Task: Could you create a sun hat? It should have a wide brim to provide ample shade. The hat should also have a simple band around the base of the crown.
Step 8:
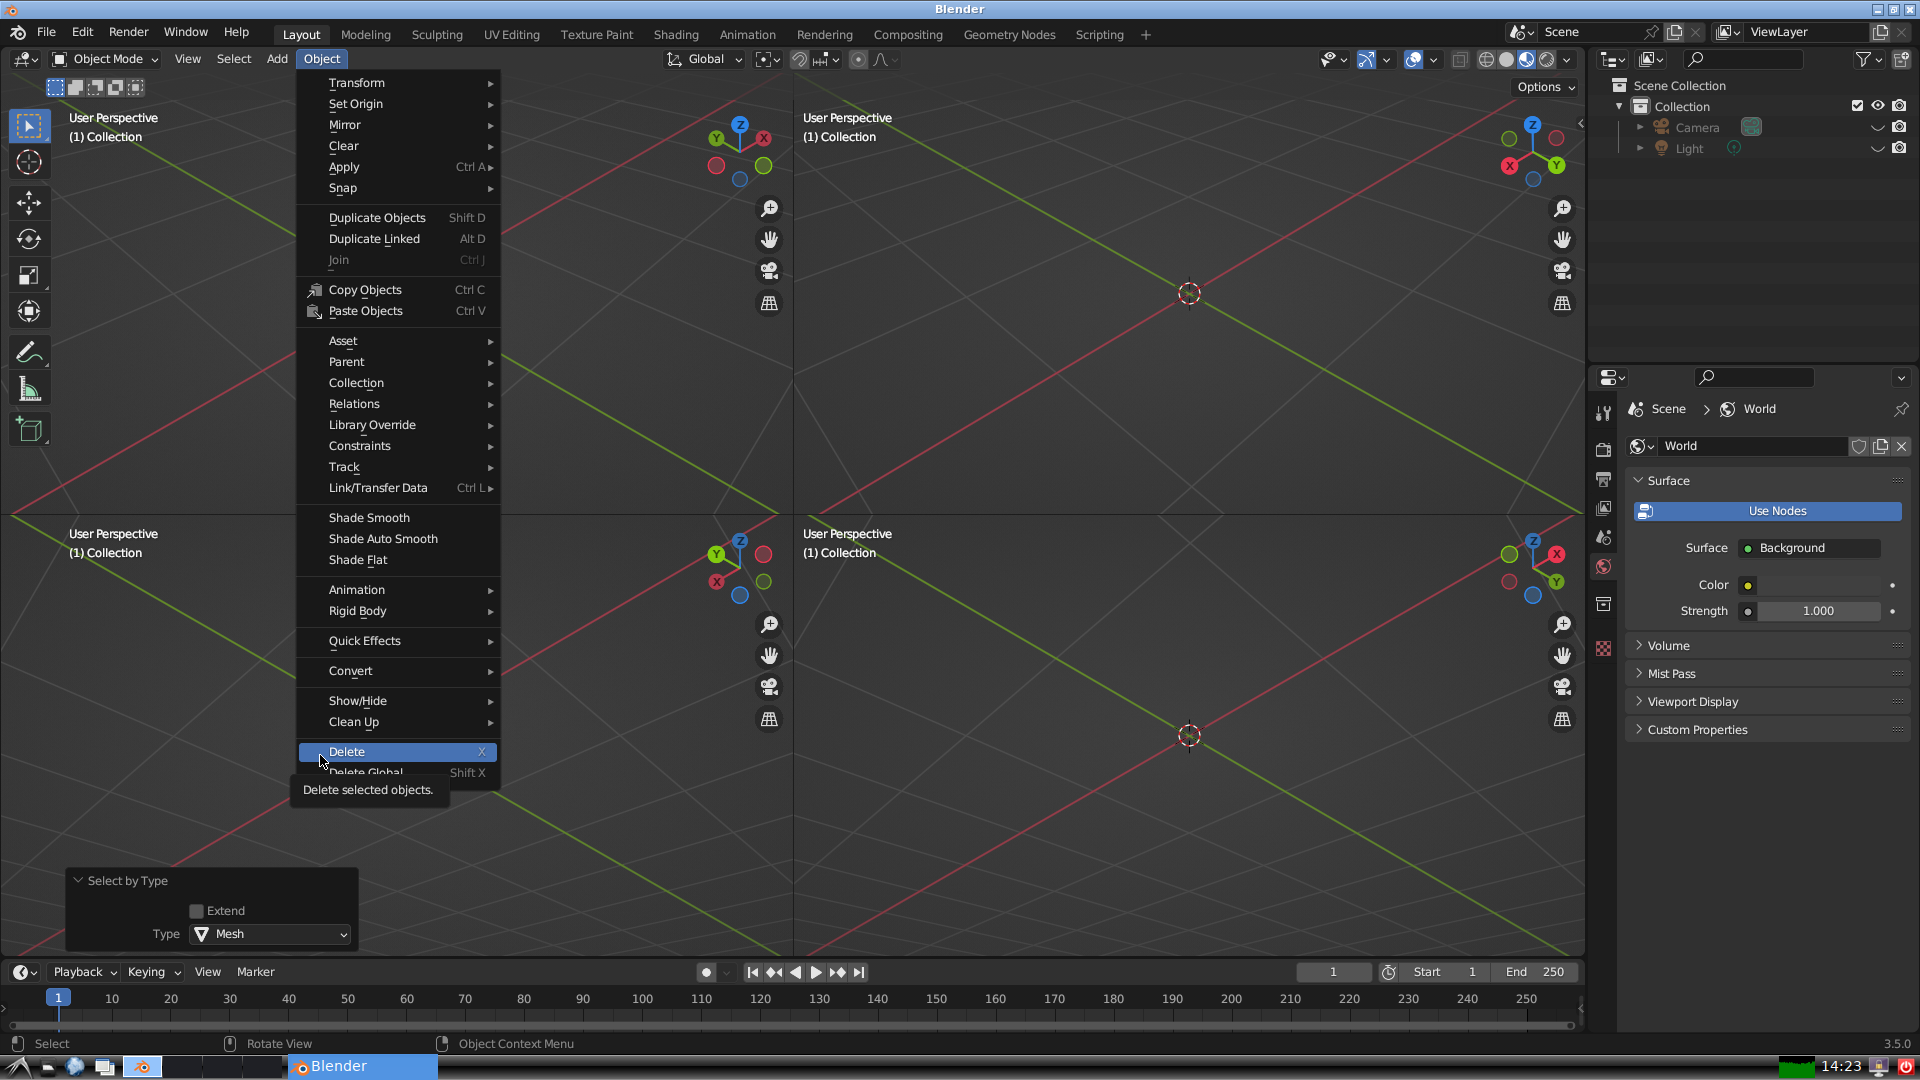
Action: click: no